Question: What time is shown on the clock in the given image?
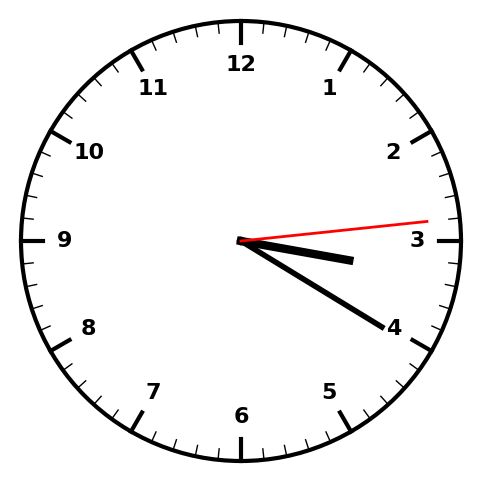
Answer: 03:20:14